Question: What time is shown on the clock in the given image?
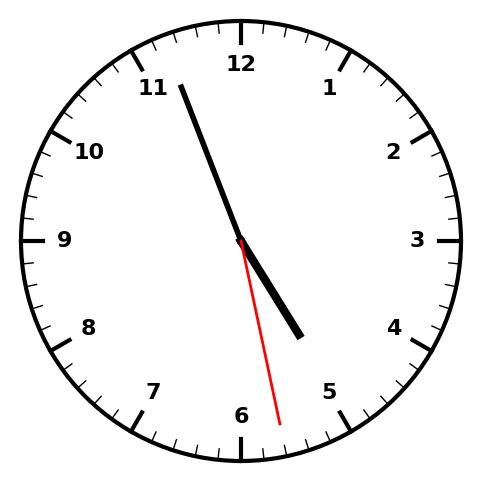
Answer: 04:56:28